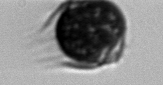
Label: Mesodinium